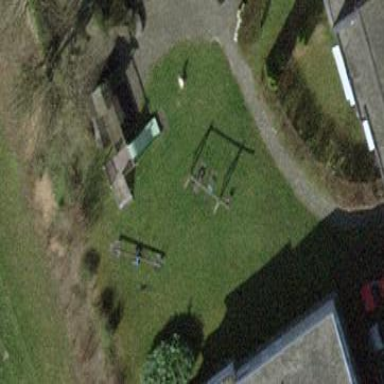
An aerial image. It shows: Playground area for leisure activities on the land.